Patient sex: M
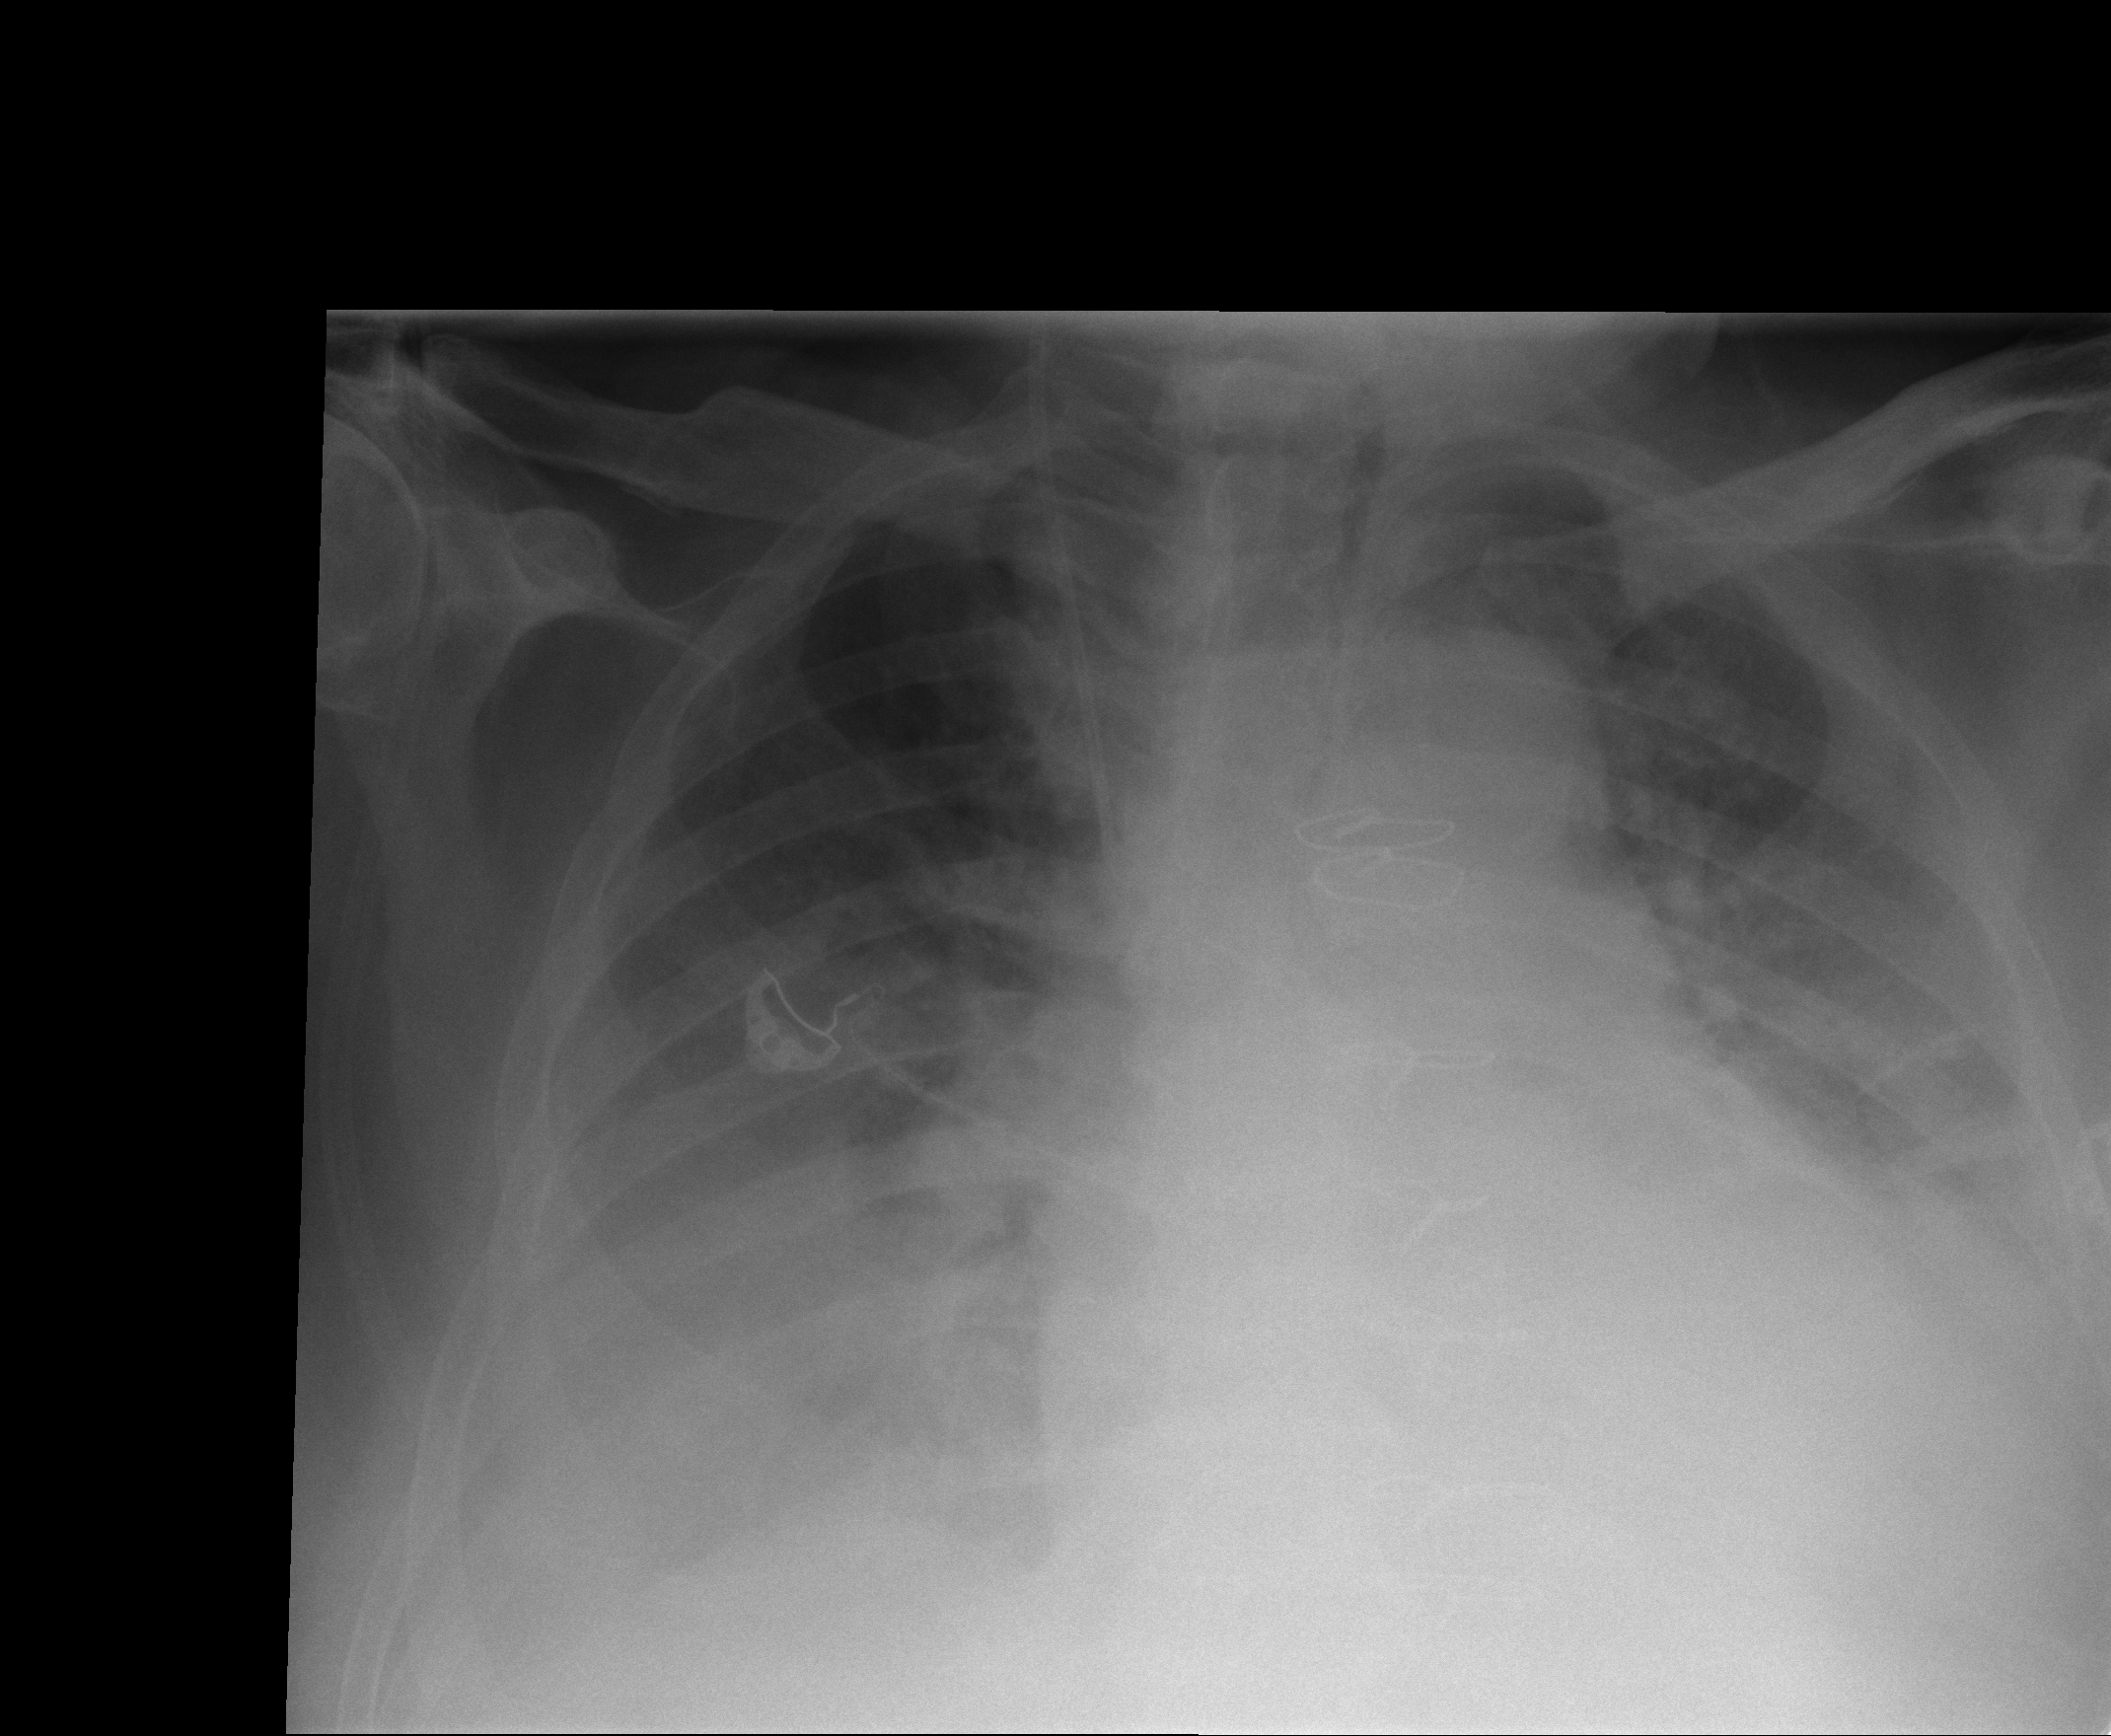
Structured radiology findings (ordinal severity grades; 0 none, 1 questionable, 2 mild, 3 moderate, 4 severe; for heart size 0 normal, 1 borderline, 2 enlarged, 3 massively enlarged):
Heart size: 3
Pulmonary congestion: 2
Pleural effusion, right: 3
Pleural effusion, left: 3
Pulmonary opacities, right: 1
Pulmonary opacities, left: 1
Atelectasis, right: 3
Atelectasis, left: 3